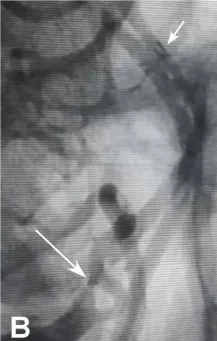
Collapse of the stent proximal end and management. (A,B) Withdrawal of the micro-guidewire and microcatheter led to collapse of the stent proximal end with the stent proximal markers in close contact, and the blood flow was reduced through the proximal end. The longer arrow indicates the proximal markers and the shorter arrow the distal markers.
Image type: radiology (ct)